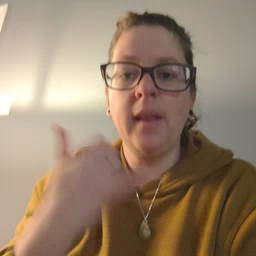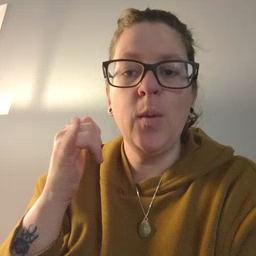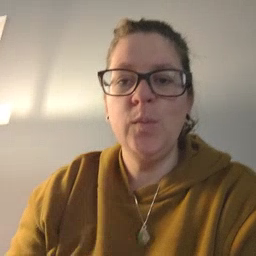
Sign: yellow